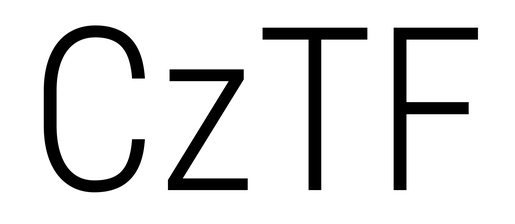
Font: Roboto_Condensed_Light